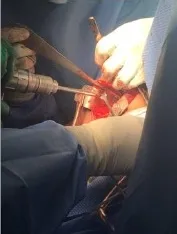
Intraoperative photographs of the Tension-slide technique of proximal biceps tendodesis using an EndoButton reproducing anatomical length-tension relationship. Making a drill hole with cannulated reamer over the guide wire.
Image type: medical_photograph (other_medical_photograph)